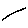
Label: line